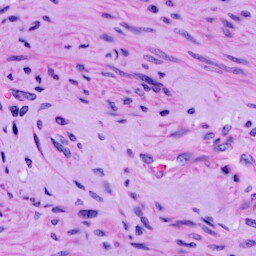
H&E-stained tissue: Cervix